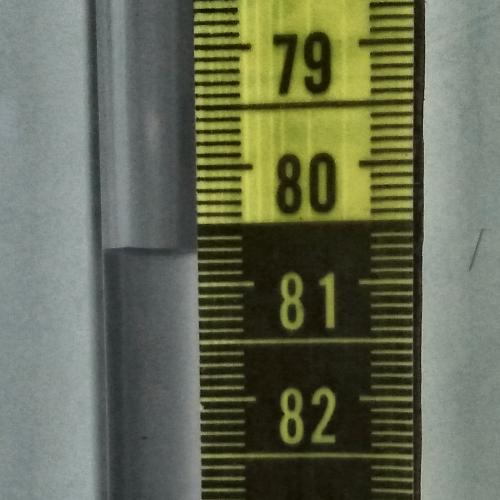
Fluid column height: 80.7 cm